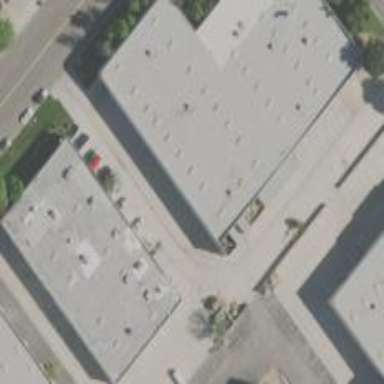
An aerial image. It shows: Industrial building.